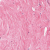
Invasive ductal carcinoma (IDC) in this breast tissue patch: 0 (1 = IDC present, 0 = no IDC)